Field crop: maize
Growth stage: 2
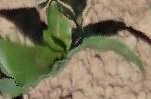
Species: maize